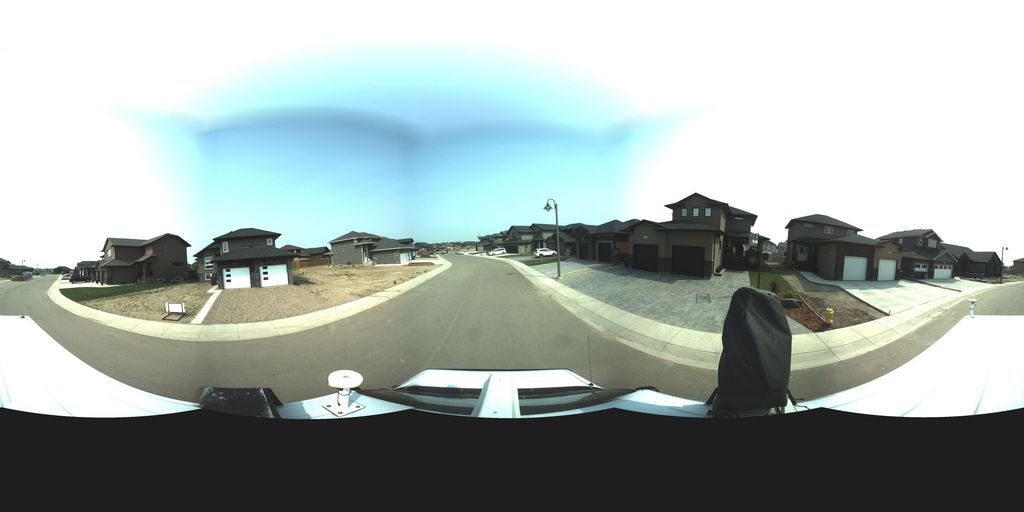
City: saskatoon